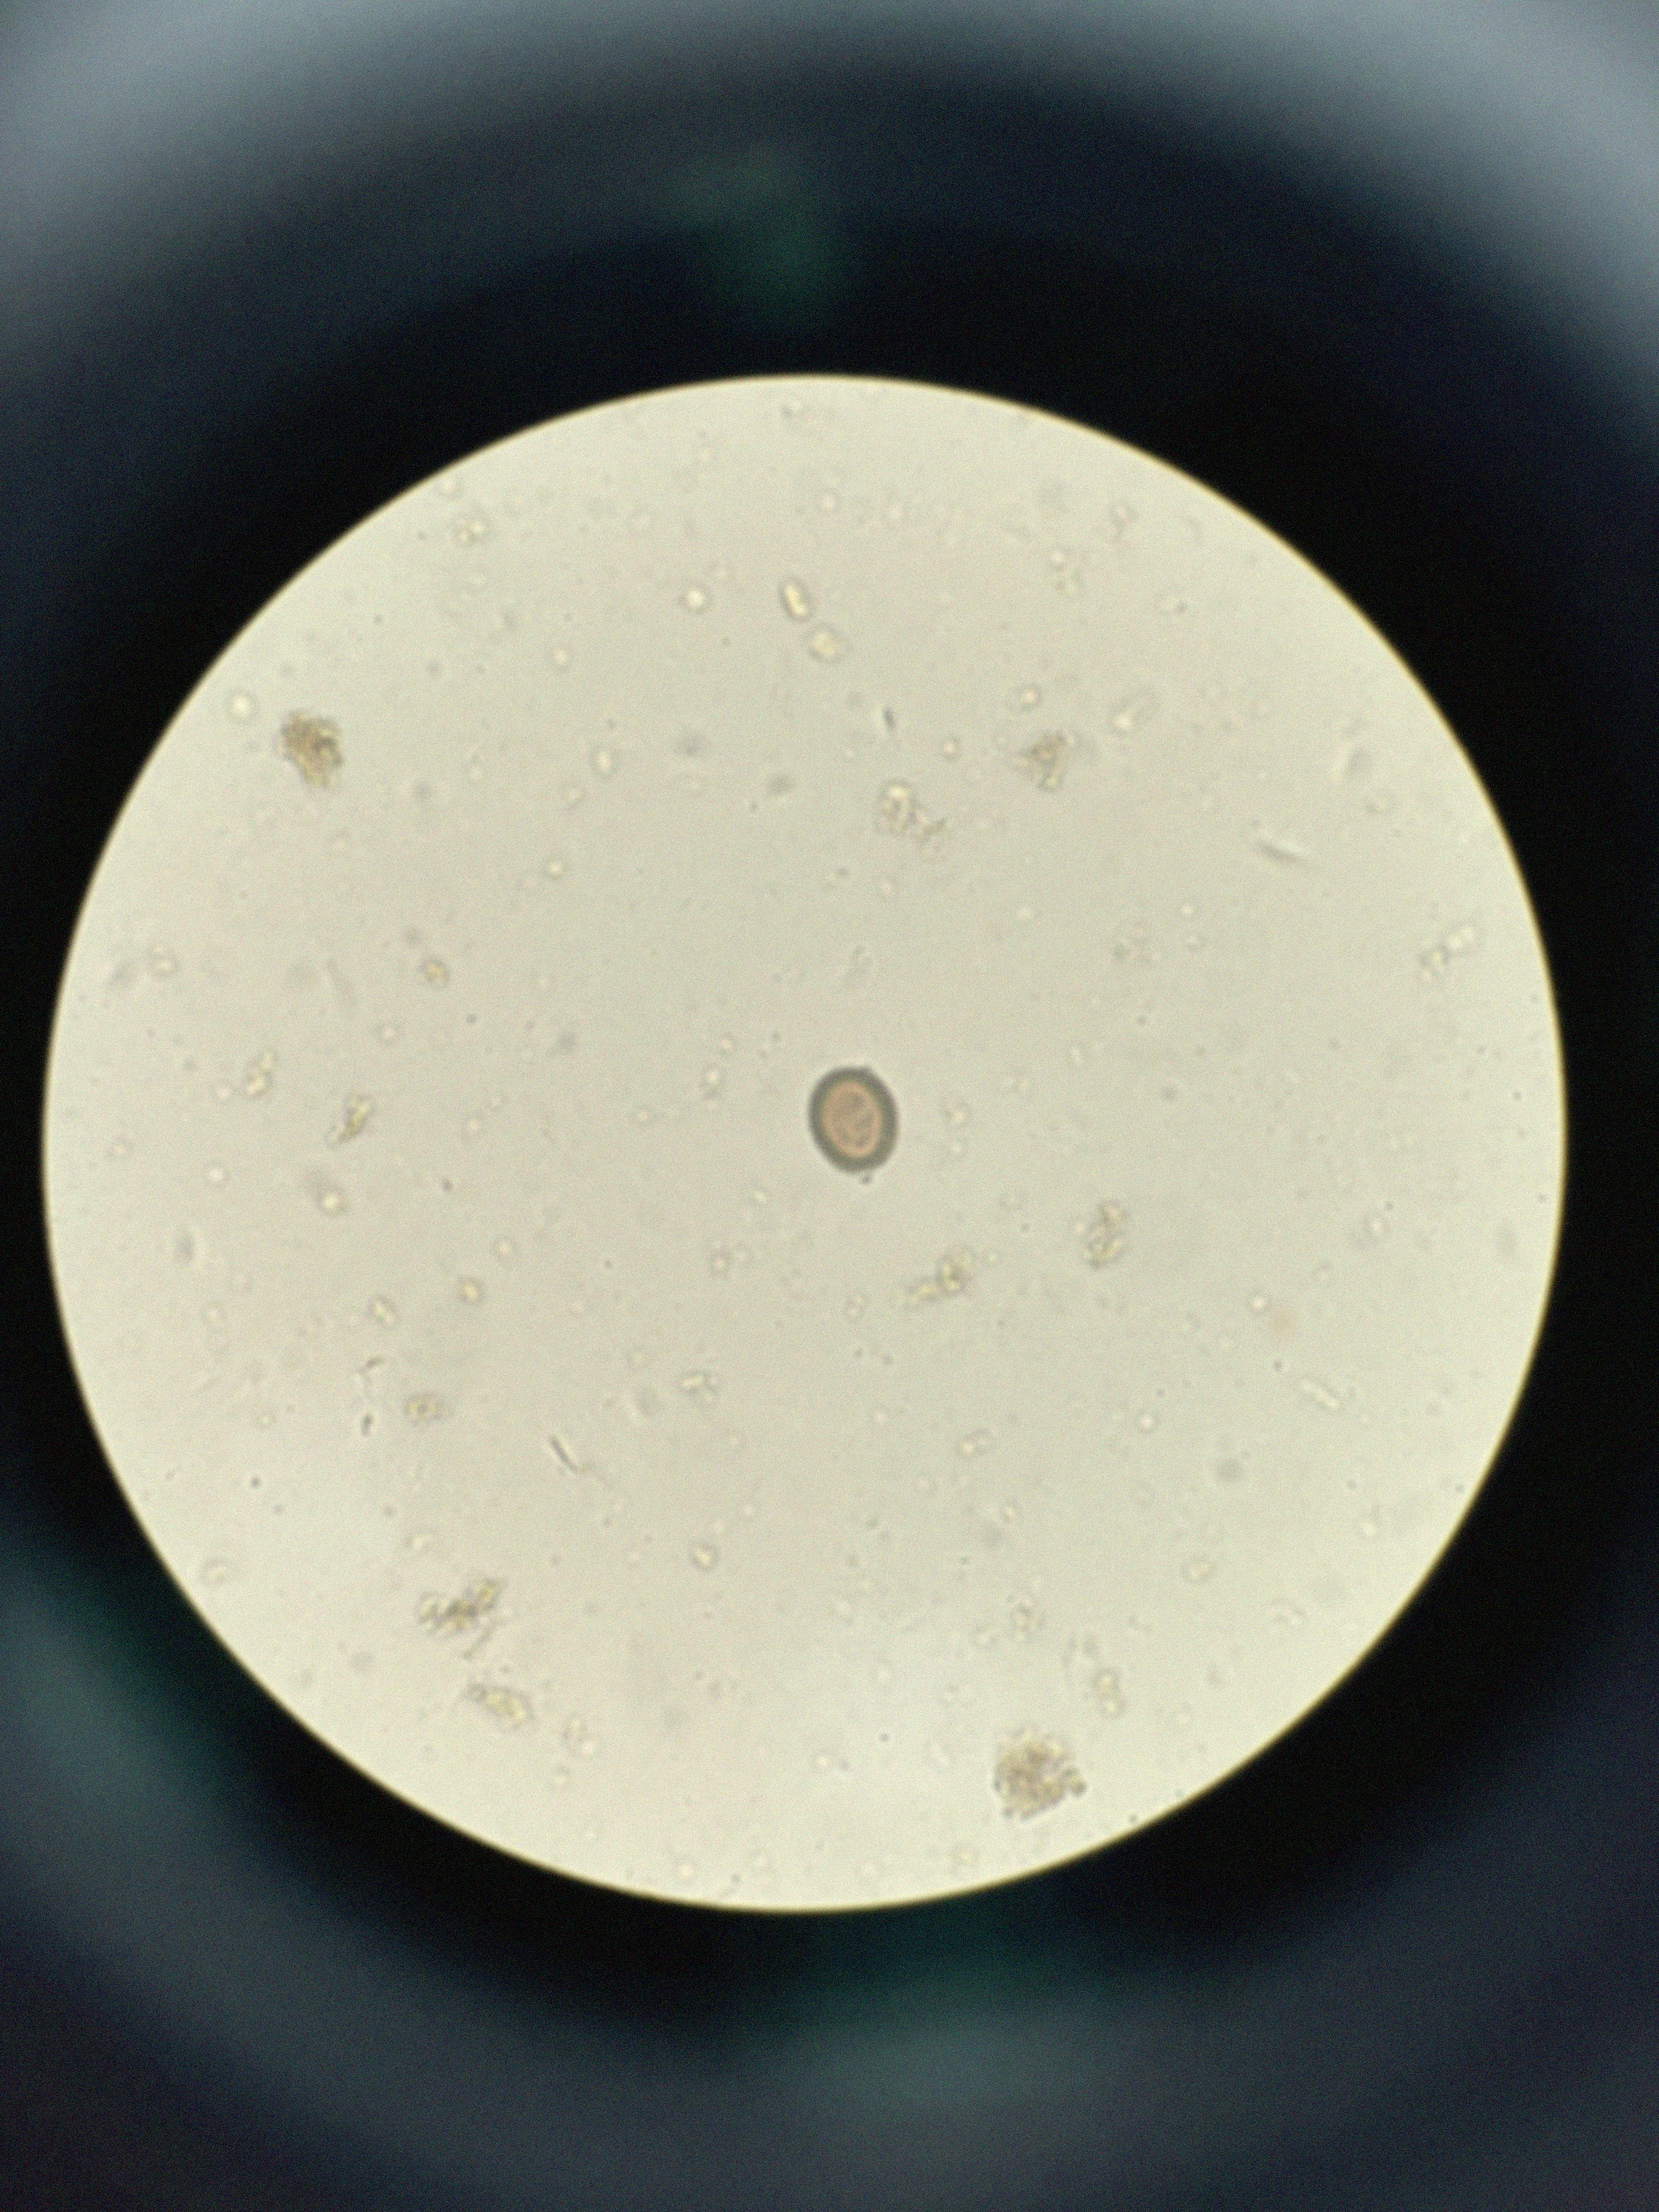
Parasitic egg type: Taenia spp. egg